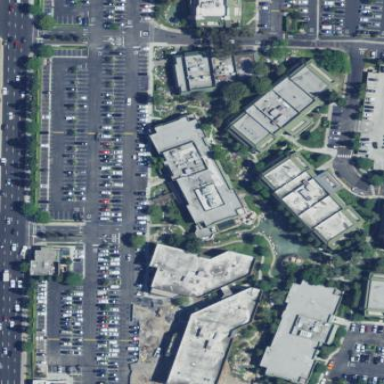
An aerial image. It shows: Commercial building.